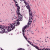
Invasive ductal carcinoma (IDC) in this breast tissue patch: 0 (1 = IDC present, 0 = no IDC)